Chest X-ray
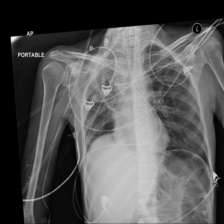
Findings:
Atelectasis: positive
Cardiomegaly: negative
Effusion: negative
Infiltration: positive
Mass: negative
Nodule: negative
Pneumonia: negative
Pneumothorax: negative
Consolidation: negative
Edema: negative
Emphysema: negative
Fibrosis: negative
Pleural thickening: negative
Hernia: negative